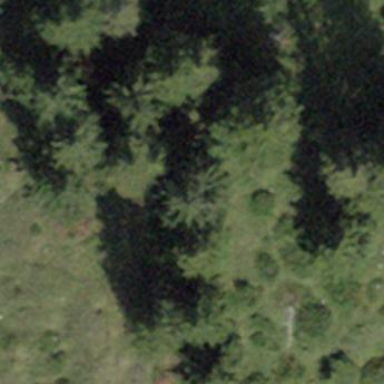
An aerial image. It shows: Forest area.